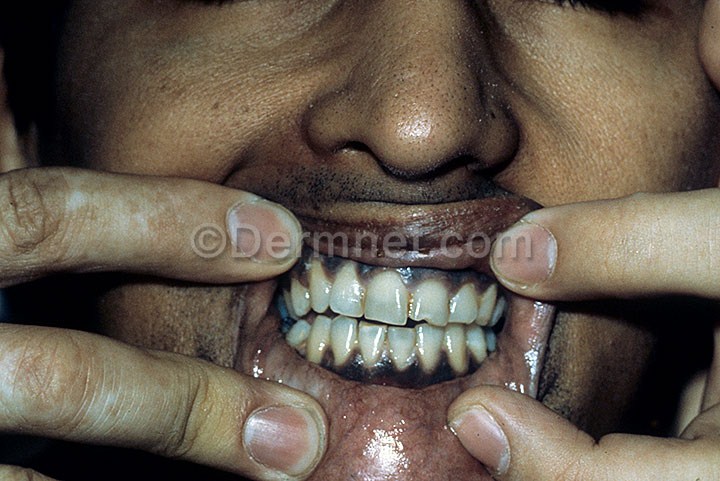
Disease: Systemic Disease